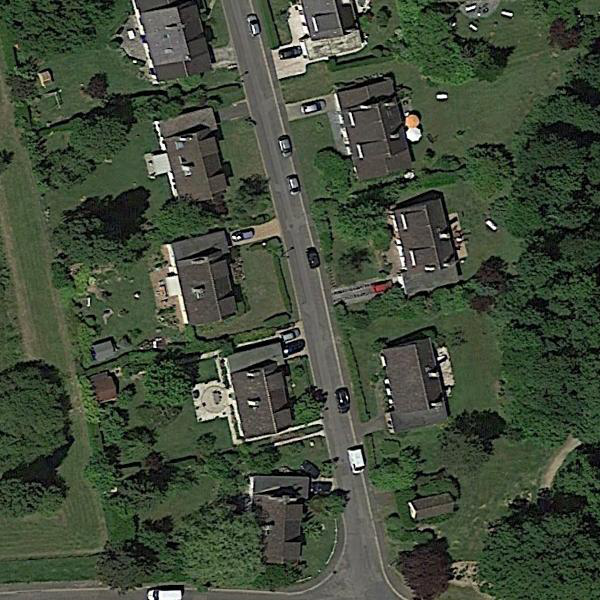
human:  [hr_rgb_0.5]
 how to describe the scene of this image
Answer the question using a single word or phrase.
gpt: medium residential